Interaction volume radius: 5 \u00c5
Interaction volume height: 20 \u00c5
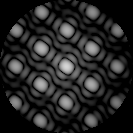
Disorder parameter: 0.0392